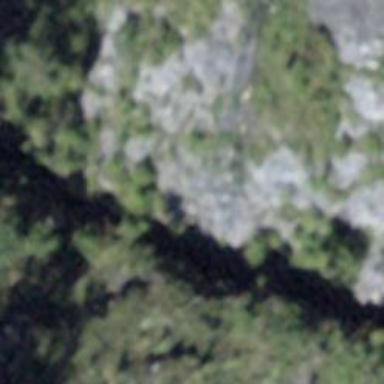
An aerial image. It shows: Natural cliff.